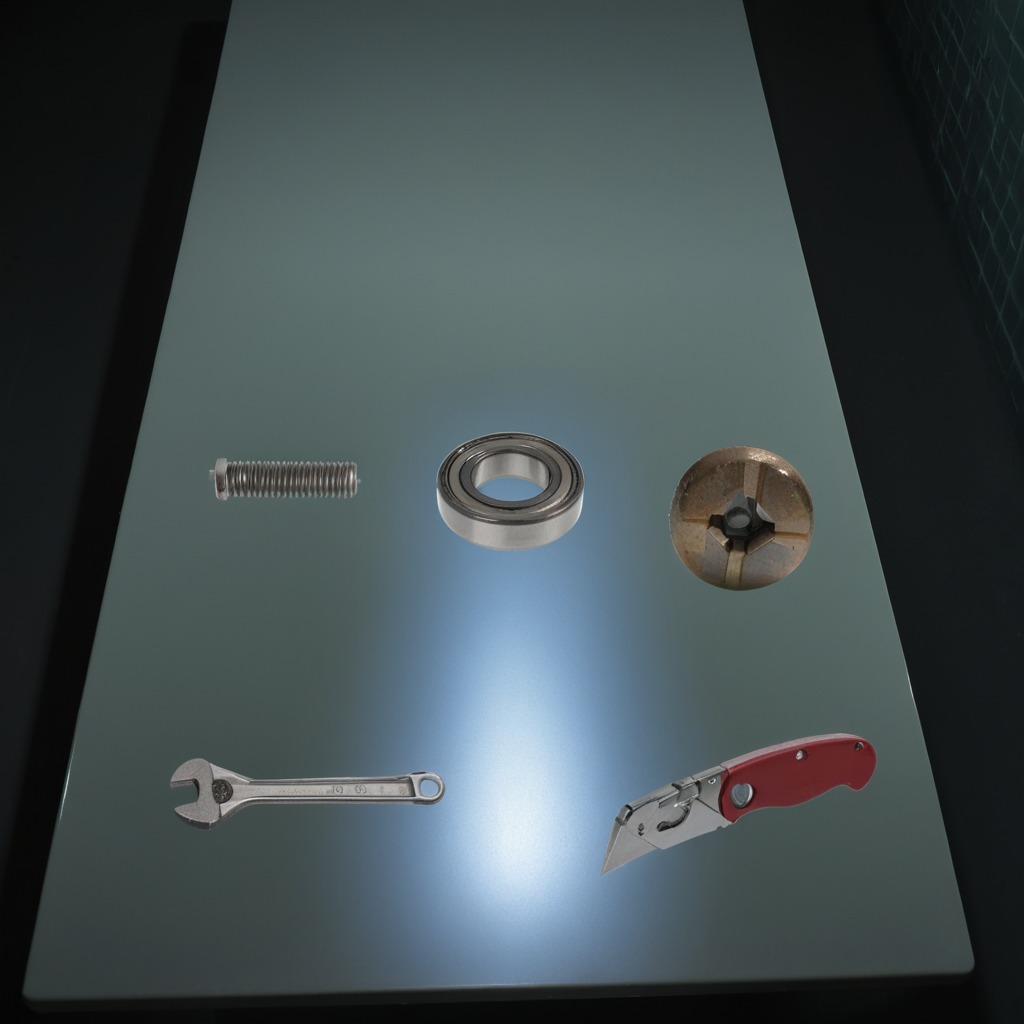
A ball bearing, a wrench, a machine screw, and a coiled metal spring are lying on the table in the railway signal maintenance room.